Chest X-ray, PA view. Patient: 51 years old, sex F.
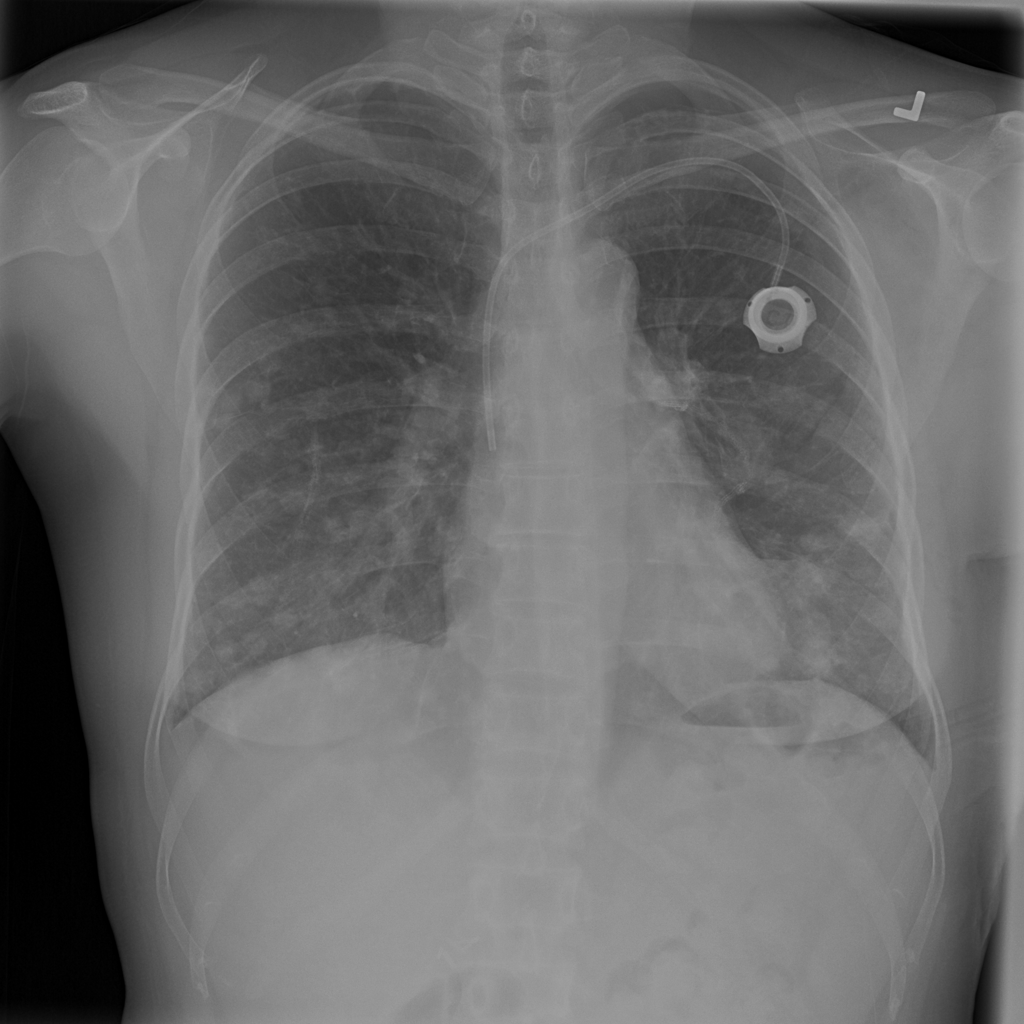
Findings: No Finding